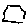
Label: hexagon